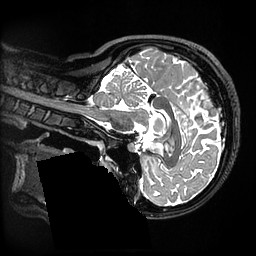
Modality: T2w
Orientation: sagittal
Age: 25
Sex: female
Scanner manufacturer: ge
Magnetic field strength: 3 T
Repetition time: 3.248 s
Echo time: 0.0669 s